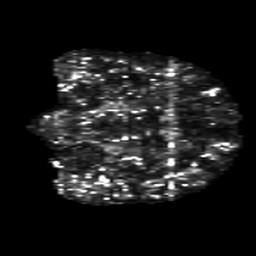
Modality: FA
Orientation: coronal
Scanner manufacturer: siemens
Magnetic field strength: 7 T
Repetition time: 7.5 s
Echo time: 0.11 s